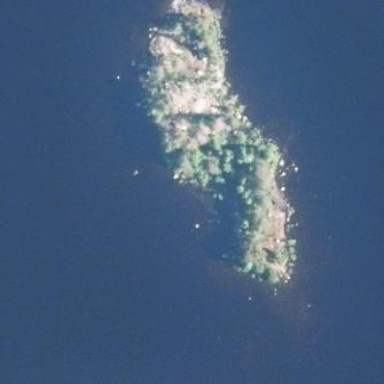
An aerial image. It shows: Islet.